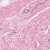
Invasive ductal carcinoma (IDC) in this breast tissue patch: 0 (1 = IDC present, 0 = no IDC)